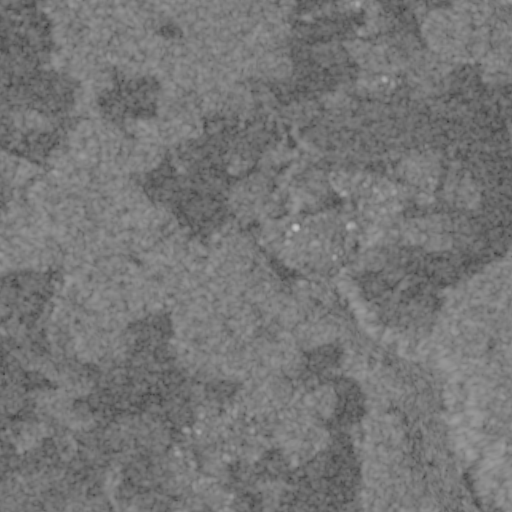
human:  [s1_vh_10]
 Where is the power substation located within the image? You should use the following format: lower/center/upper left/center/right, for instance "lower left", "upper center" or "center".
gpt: The power substation is located in the upper right of the image.
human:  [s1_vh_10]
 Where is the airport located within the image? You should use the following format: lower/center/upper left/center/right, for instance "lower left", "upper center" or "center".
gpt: There is no airport in the image.

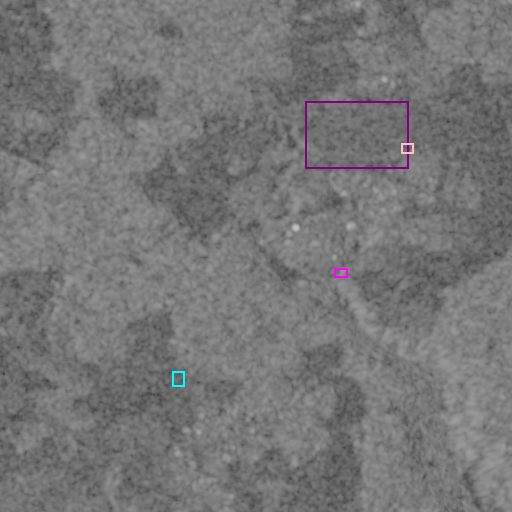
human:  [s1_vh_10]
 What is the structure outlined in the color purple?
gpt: The structure outlined in purple is a crop field.
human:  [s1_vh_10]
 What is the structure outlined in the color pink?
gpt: The structure outlined in pink is a park.
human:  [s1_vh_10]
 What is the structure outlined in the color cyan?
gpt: The structure outlined in cyan is a parking lot.
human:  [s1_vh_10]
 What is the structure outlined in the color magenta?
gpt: The structure outlined in magenta is a wastewater plant.
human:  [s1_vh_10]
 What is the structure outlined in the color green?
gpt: There is no green outline.